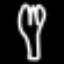
Label: fork